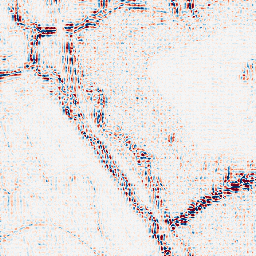
Category: wavelet
Decomposition family: wavelet_reverse_biorthogonal
Decomposition parameters: wavelet: rbio4.4
level: 2
Upsampling method: sinc_hamming
Upsampling parameters: scale: 8
kernel_size: 8
Upsampling scale: 8